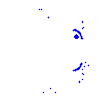
Particle: kaon